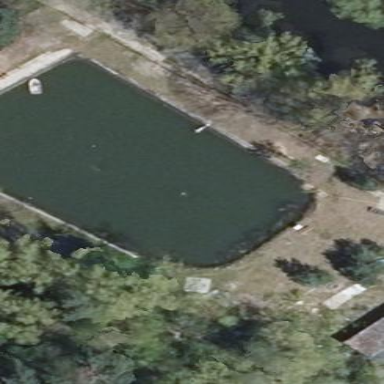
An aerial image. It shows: Pond with natural water.